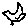
Label: bird